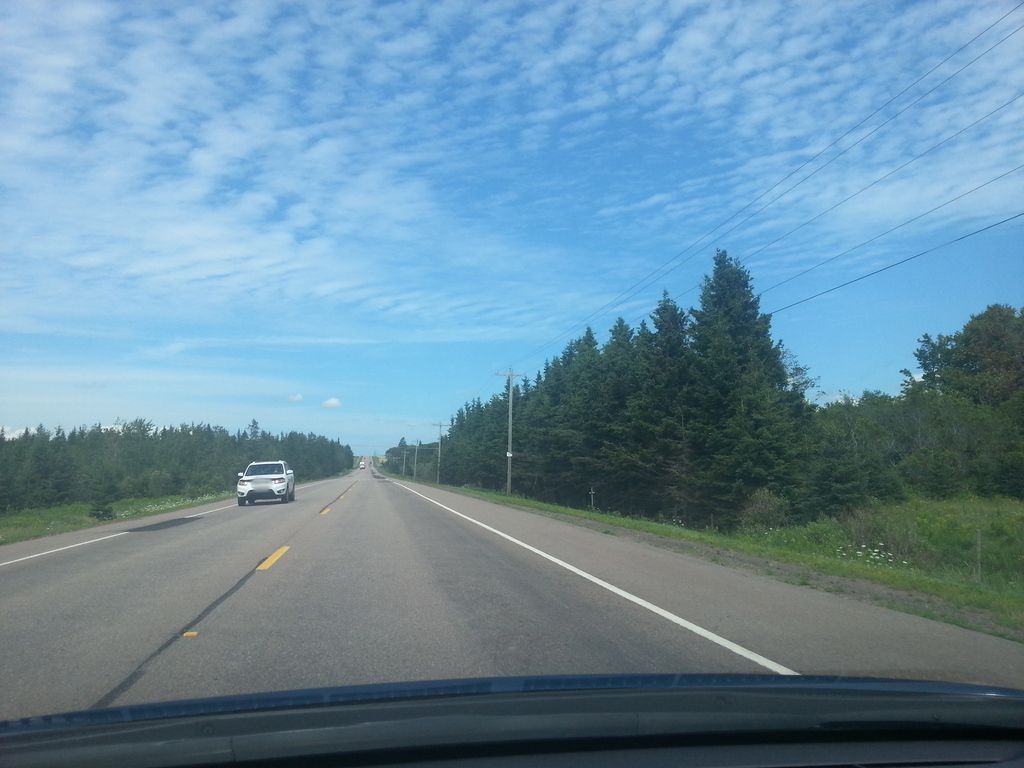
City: charlottetown